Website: lowes
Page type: address-validator
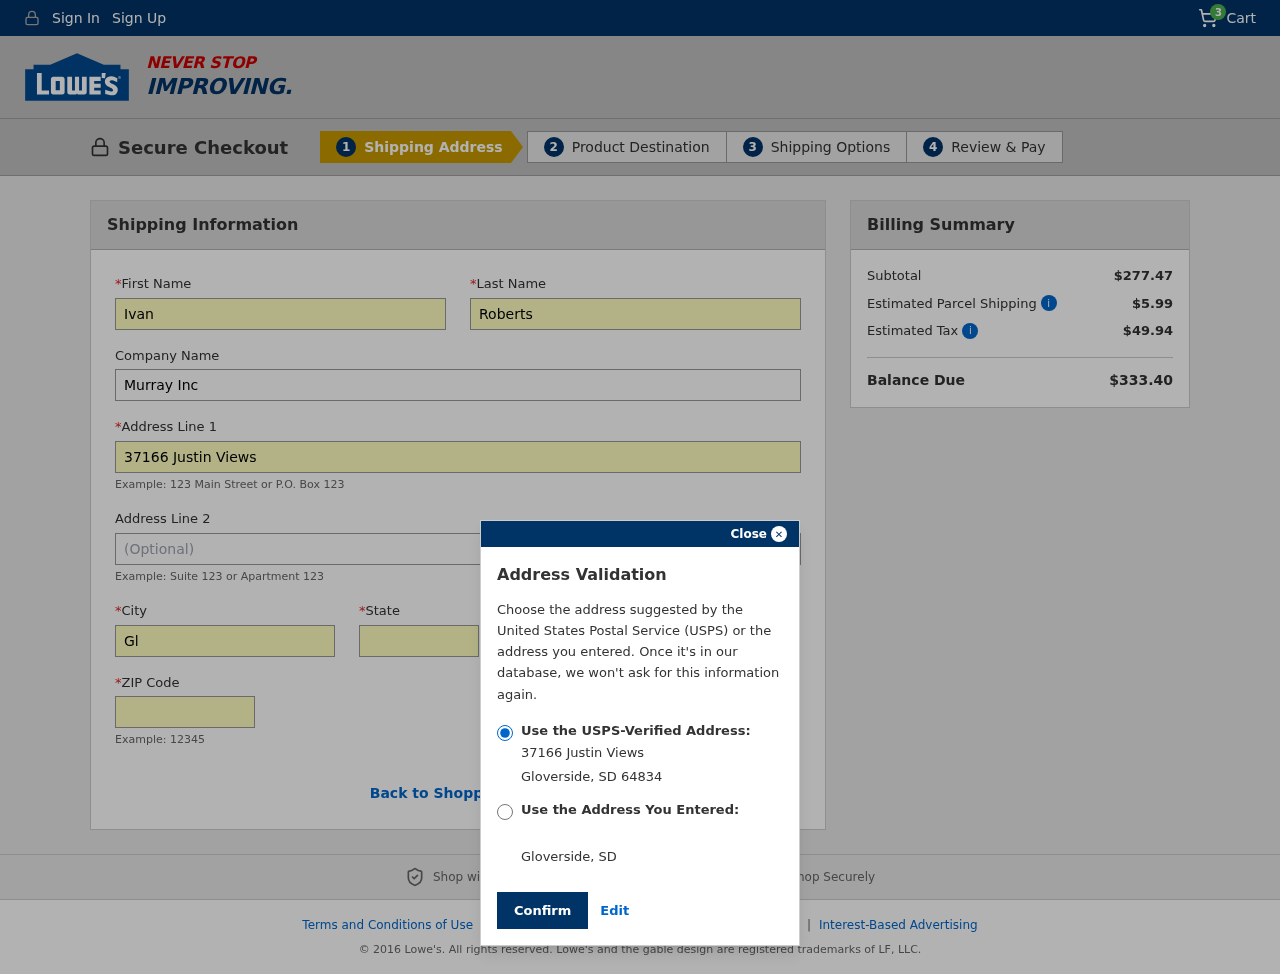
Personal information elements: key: PII_CITY
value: Gloverside
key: PII_COMPANY
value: Murray Inc
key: PII_FIRSTNAME
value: Ivan
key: PII_LASTNAME
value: Roberts
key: PII_POSTCODE
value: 64834
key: PII_STATE
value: South Dakota
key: PII_STATE_ABBR
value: SD
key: PII_STREET
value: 37166 Justin Views
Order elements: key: ORDER_NUM_ITEMS
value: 3
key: ORDER_SUBTOTAL
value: $277.47
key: ORDER_SHIPPING_COST
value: $5.99
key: ORDER_TAX
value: $49.94
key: ORDER_TOTAL
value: $333.40